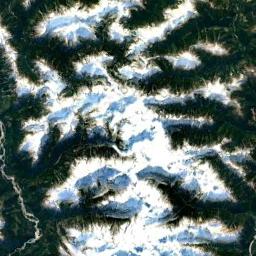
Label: snowberg